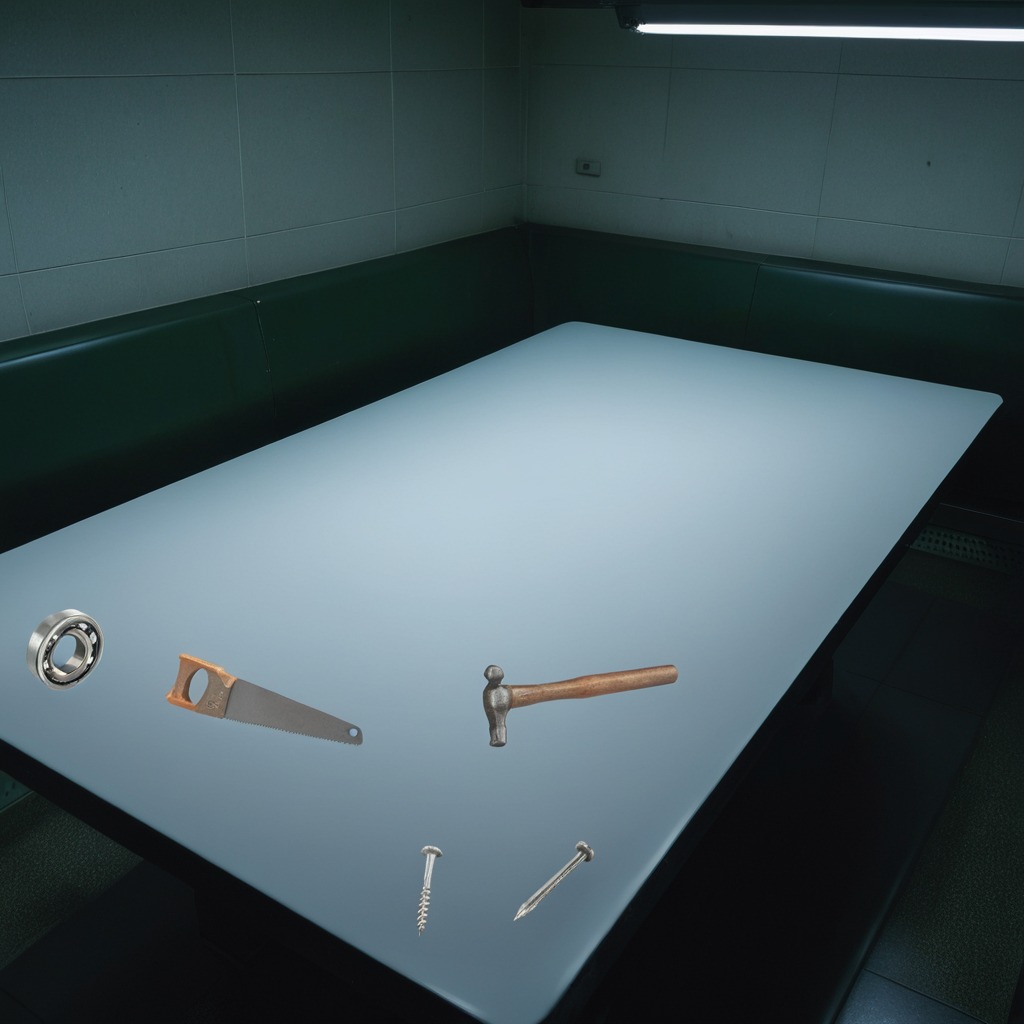
A metal ball bearing, a metal machine screw, a hammer, an iron nail, and a handheld metal saw are lying on the clean empty table in a railway signal maintenance room.